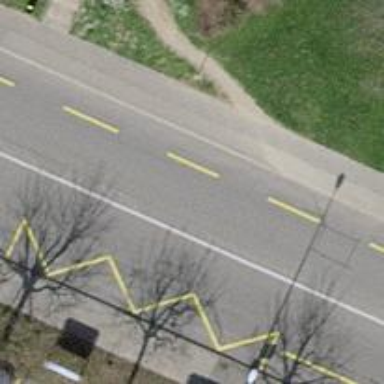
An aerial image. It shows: Secondary road with cycling lane on both sides. The surface of the road is asphalt.